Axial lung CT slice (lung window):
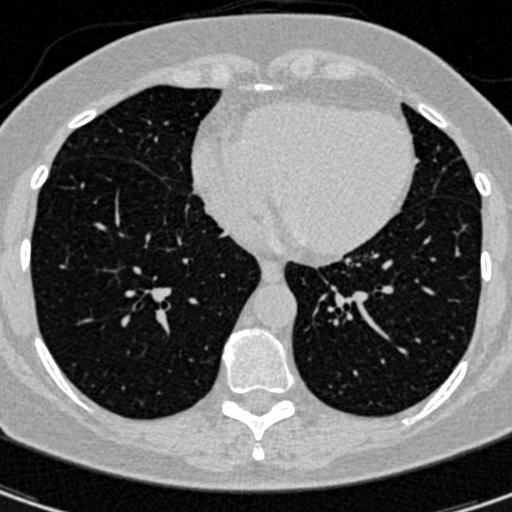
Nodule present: no